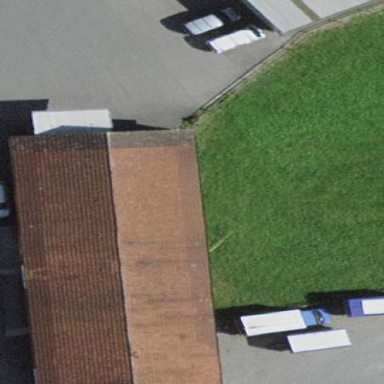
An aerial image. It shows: Cabin.